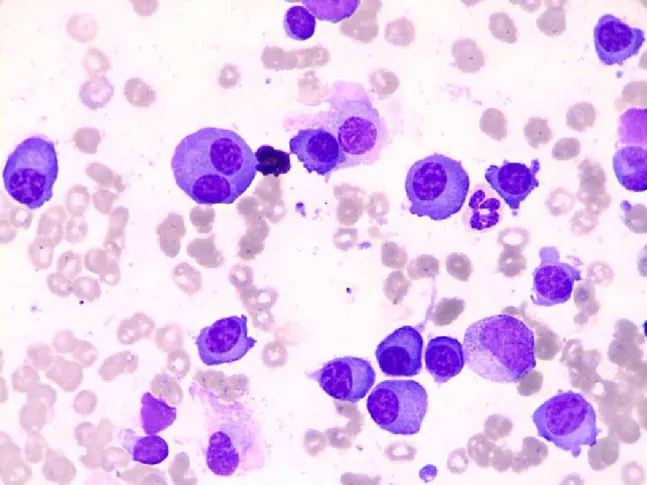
The bone marrow image showed an MM bone marrow change (Wright stain).
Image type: pathology (giemsa)